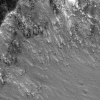
Atmospheric dust classification: not_dusty